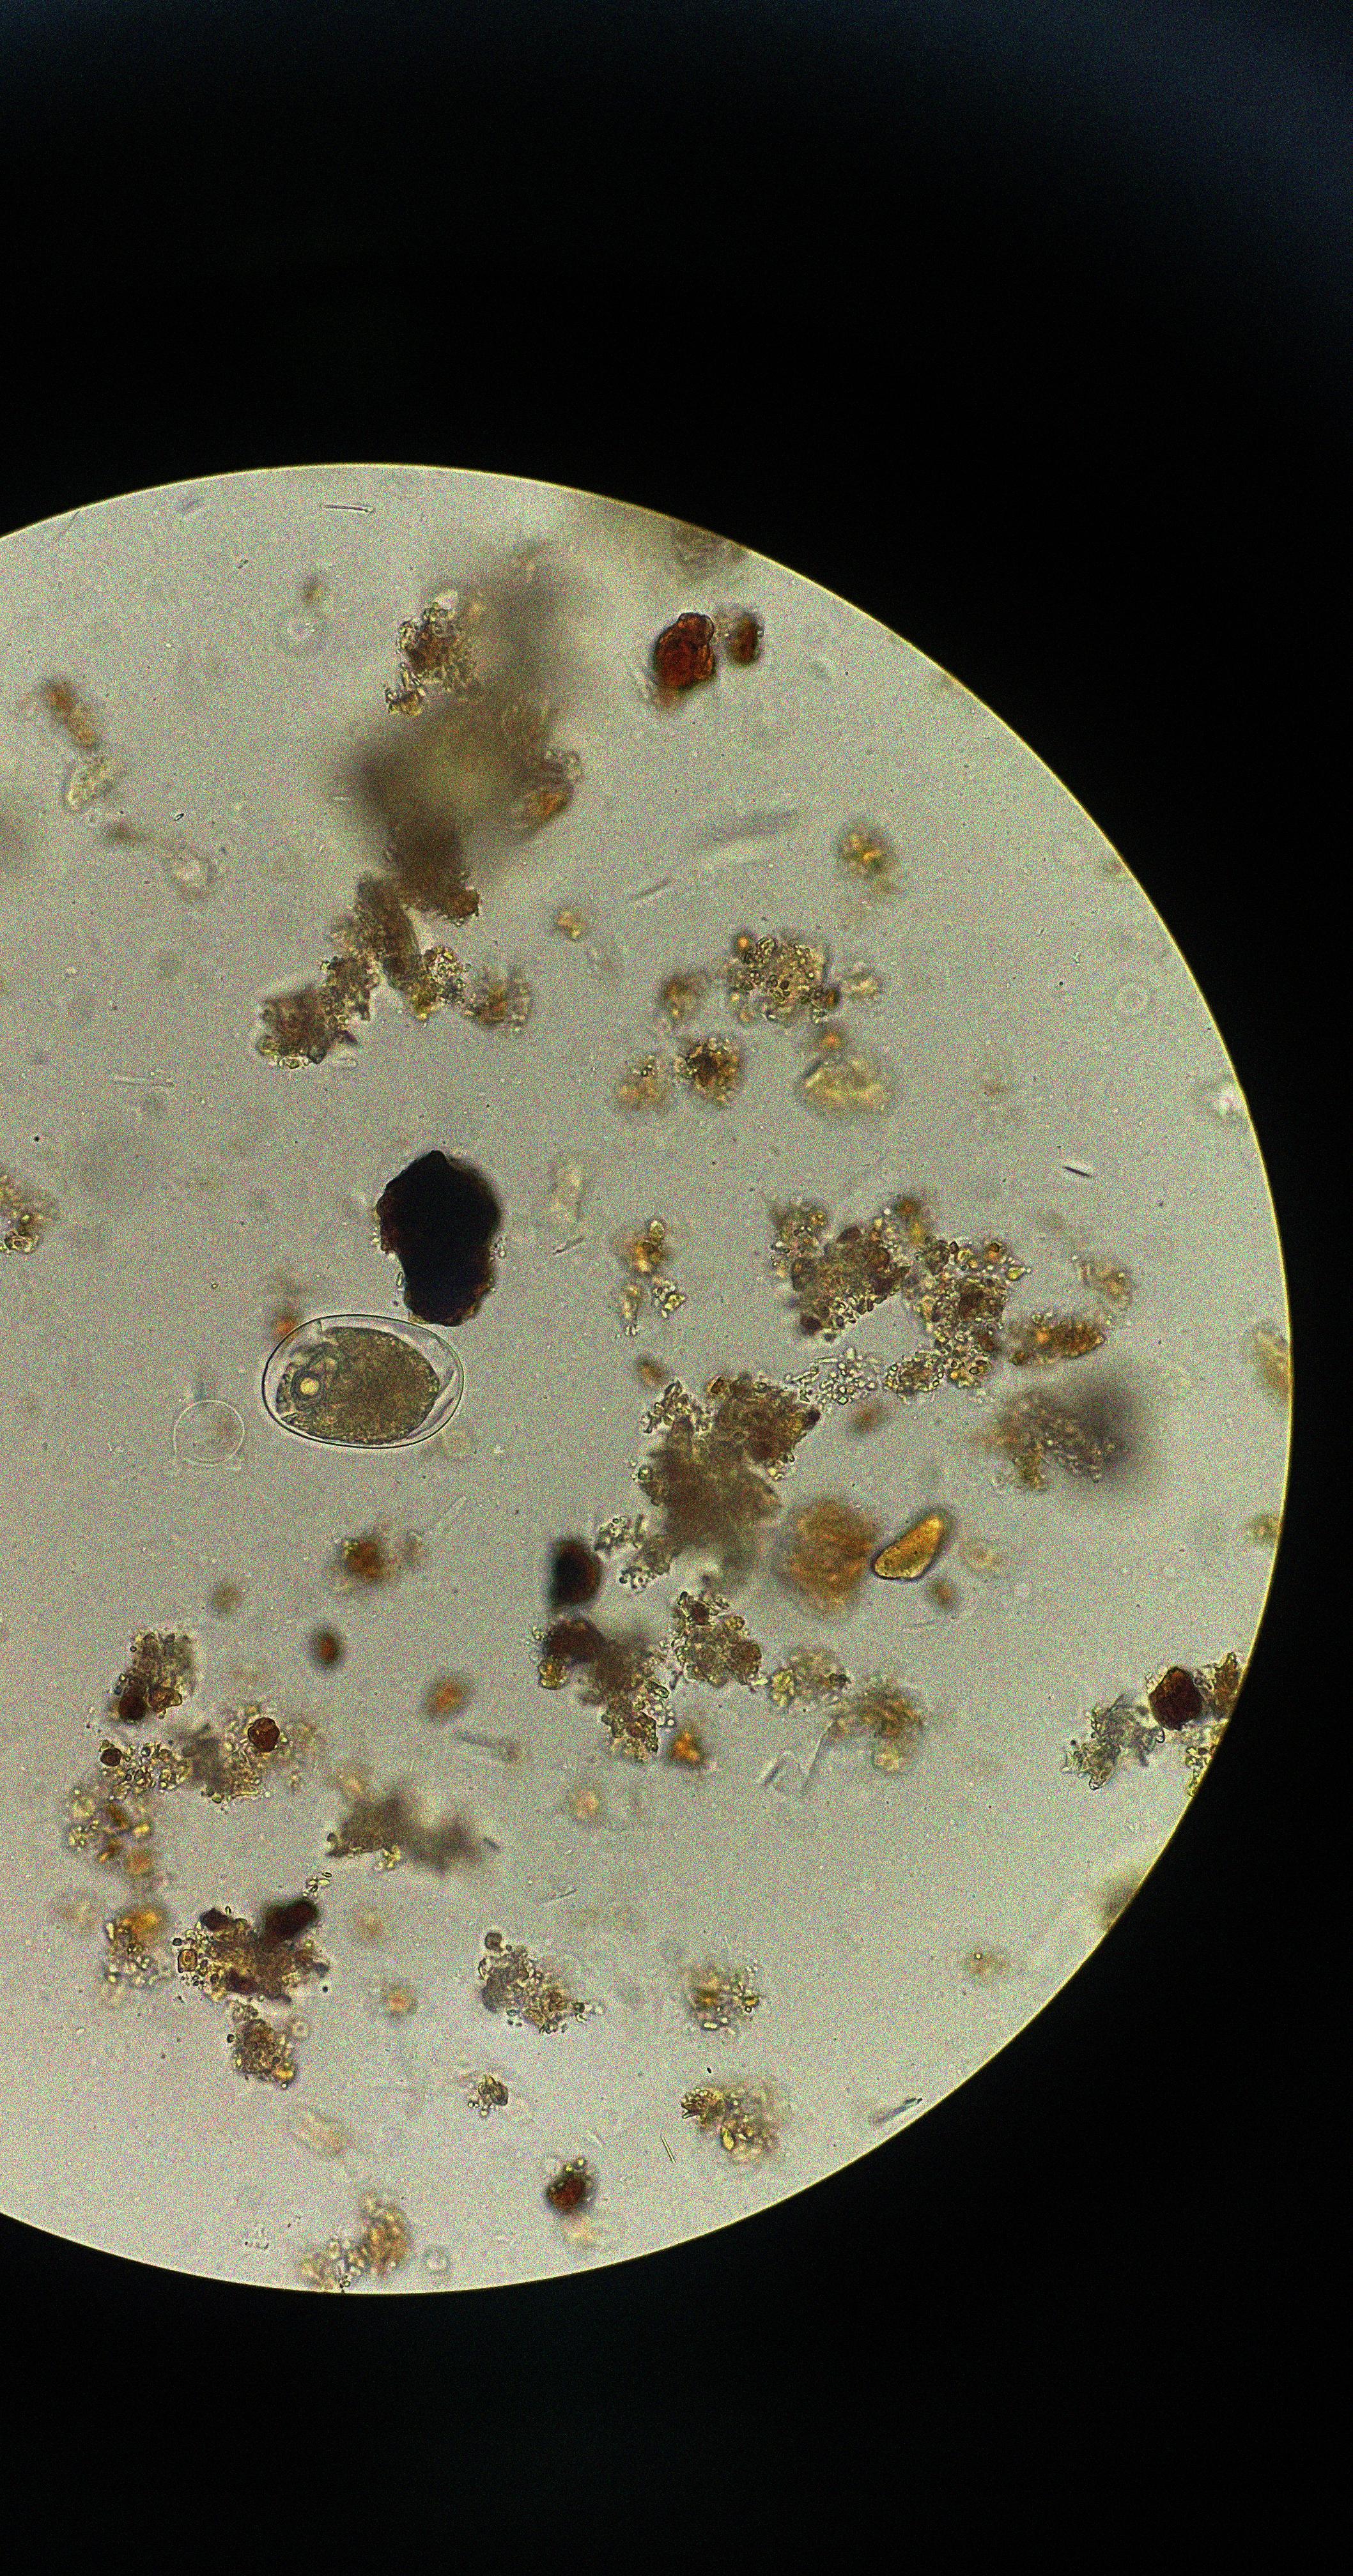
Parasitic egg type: Hookworm egg